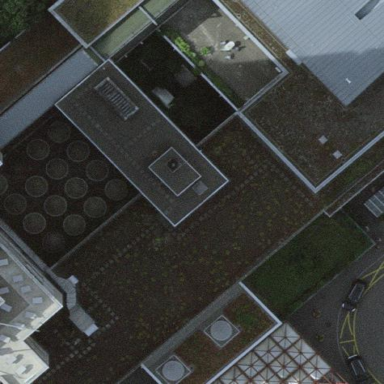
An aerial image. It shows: Section of hospital building.